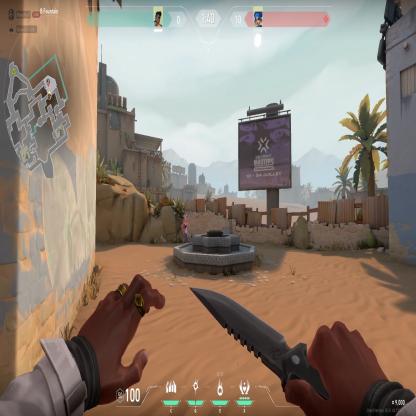
Label: enemy